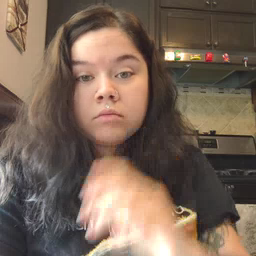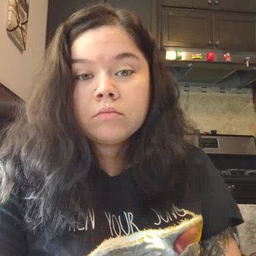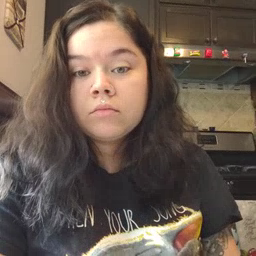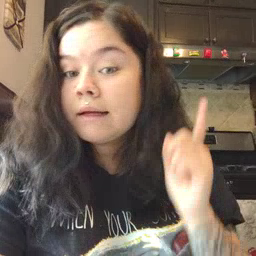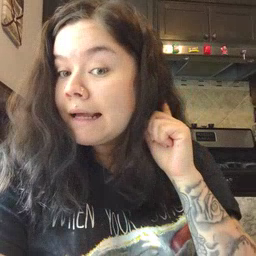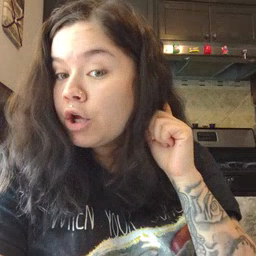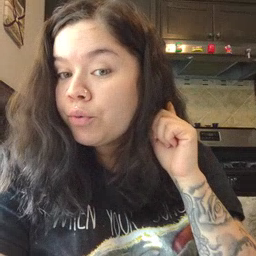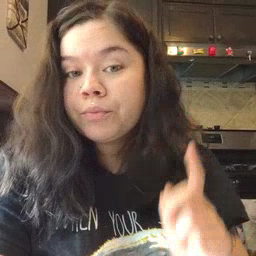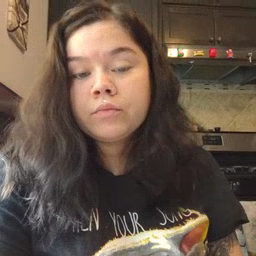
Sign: ear